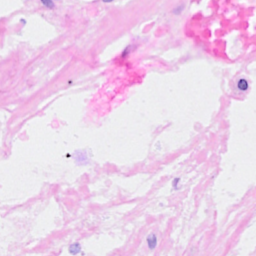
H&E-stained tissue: Breast